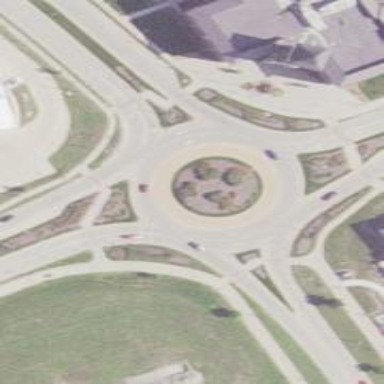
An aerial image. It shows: Secondary road leading to roundabout.